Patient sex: F
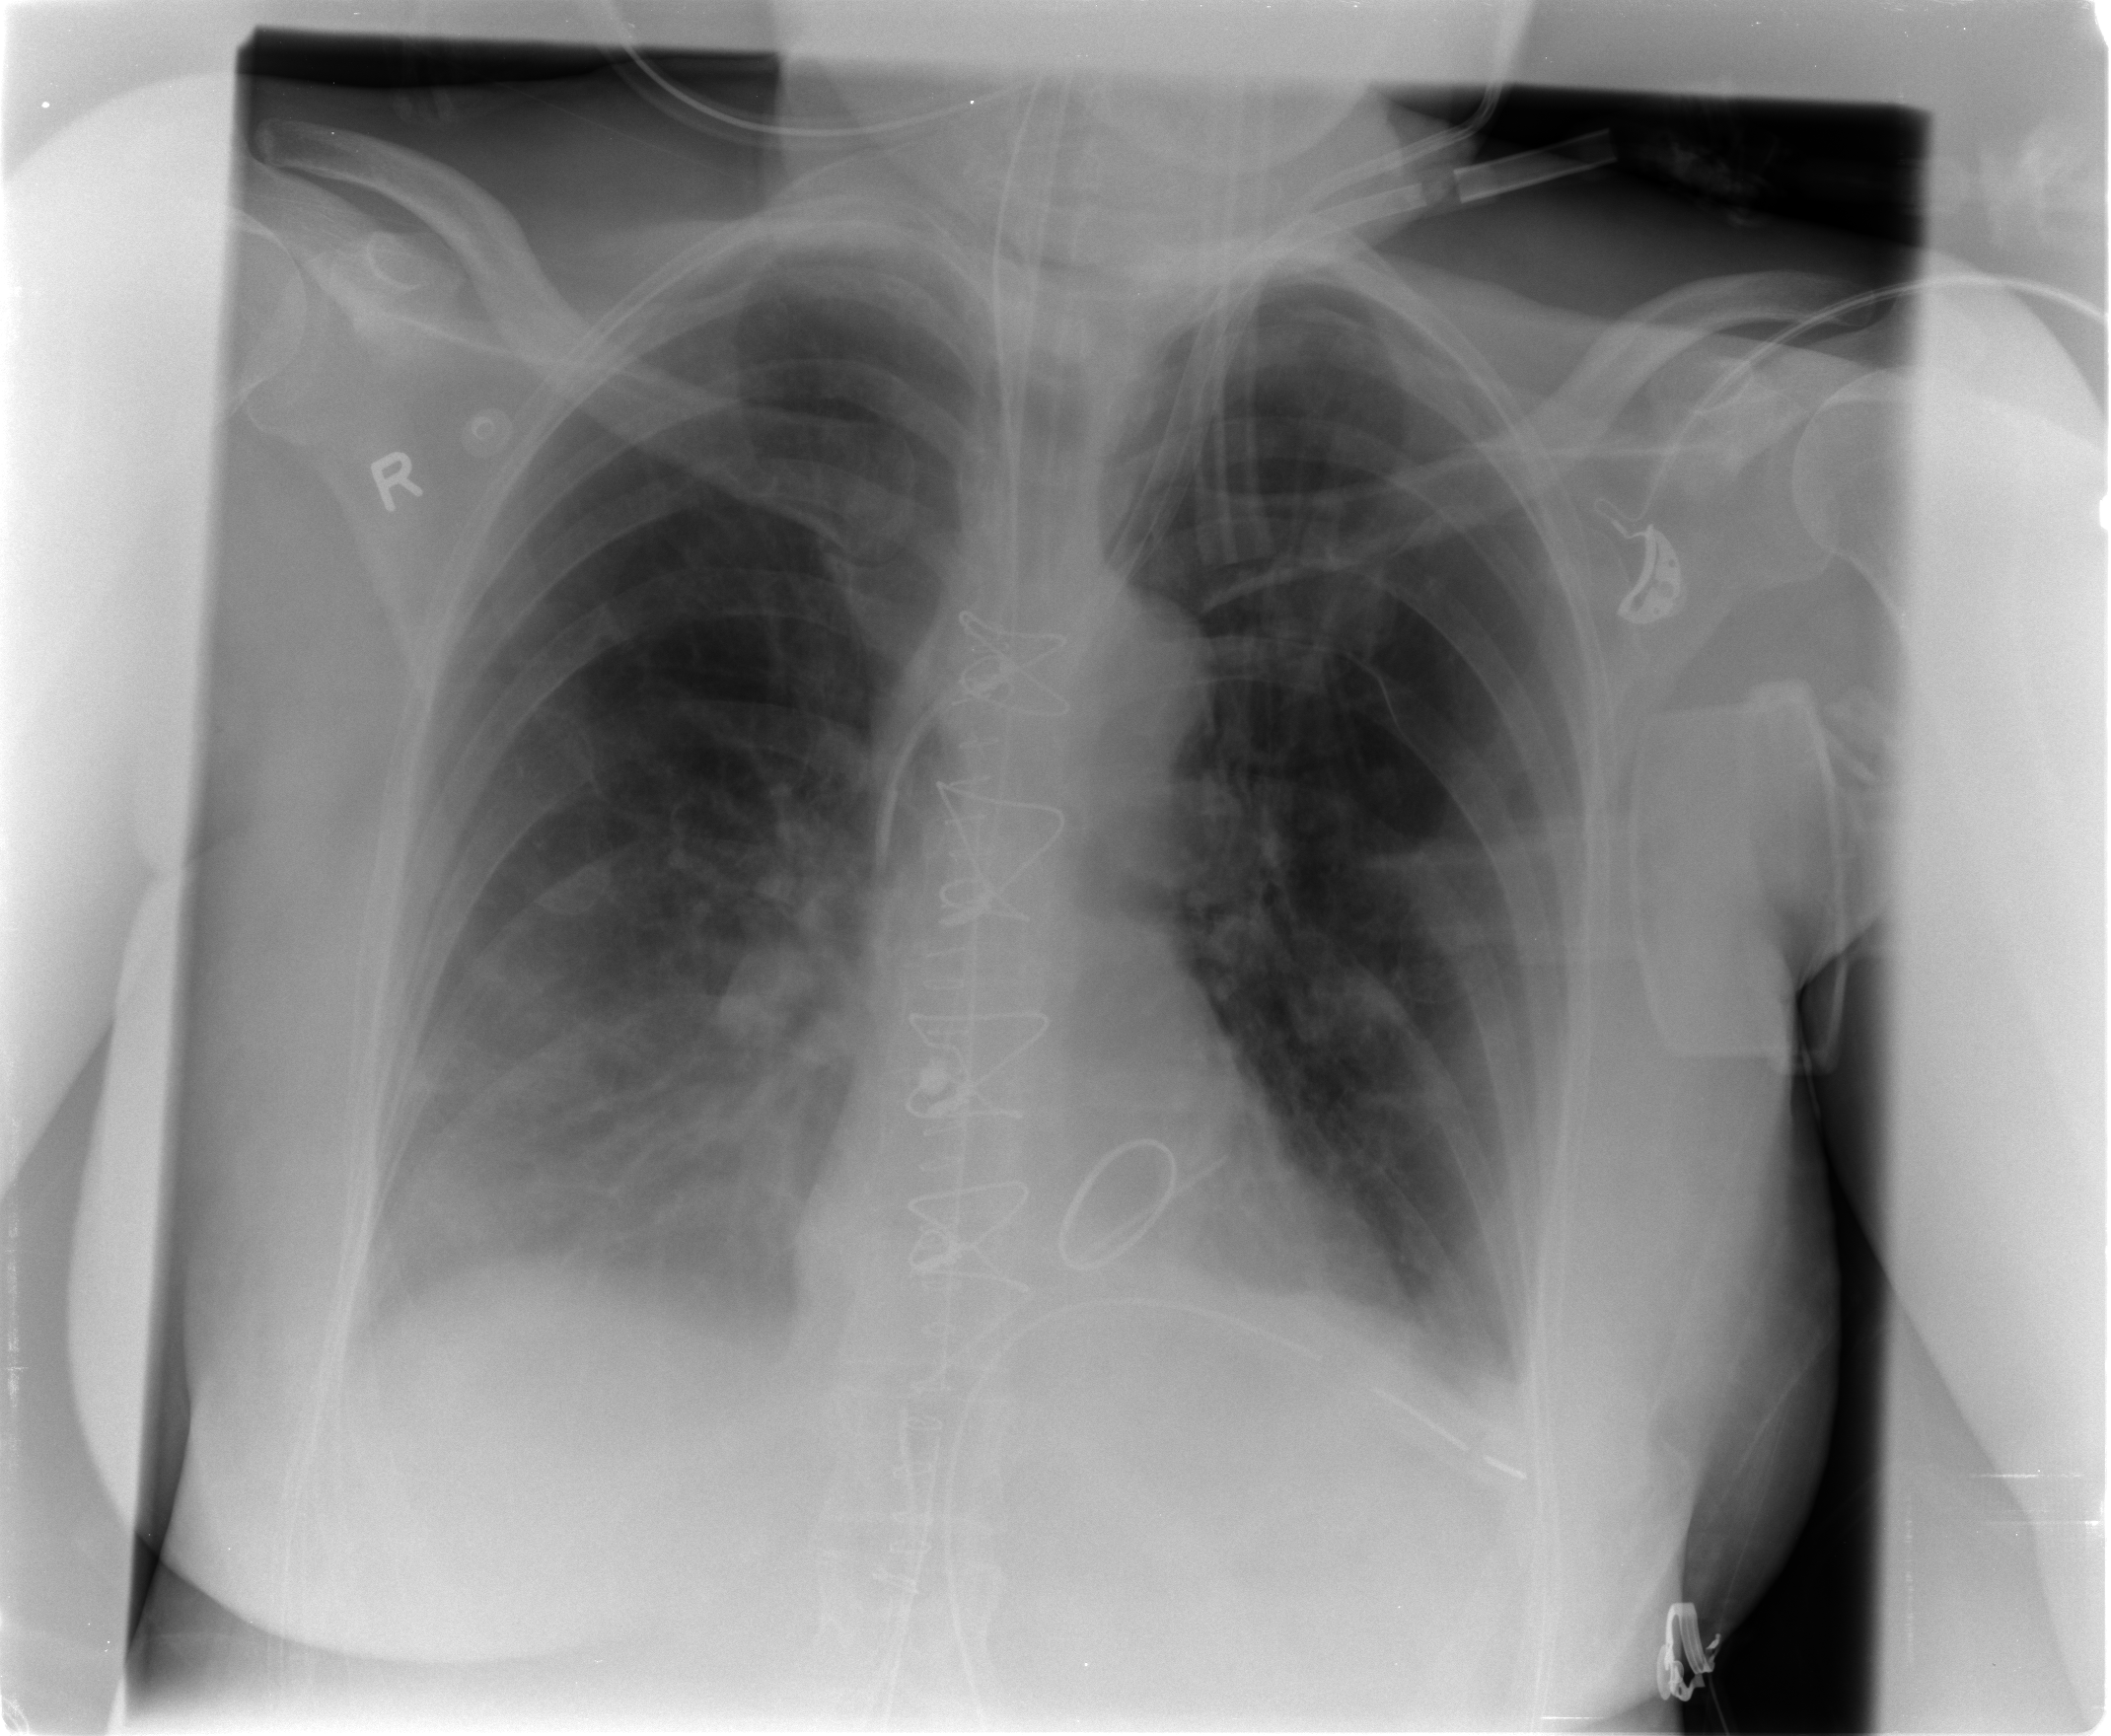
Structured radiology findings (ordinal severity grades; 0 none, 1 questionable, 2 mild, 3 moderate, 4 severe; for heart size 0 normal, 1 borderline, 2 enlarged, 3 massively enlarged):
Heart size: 0
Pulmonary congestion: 0
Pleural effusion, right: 2
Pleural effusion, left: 2
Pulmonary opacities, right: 0
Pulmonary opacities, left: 0
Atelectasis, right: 2
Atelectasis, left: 2